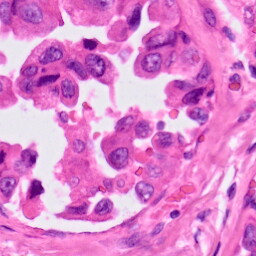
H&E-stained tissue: Lung